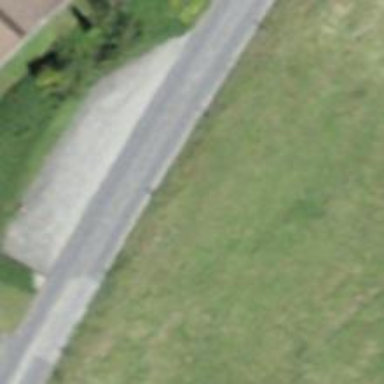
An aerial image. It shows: Unclassified road with asphalt surface.